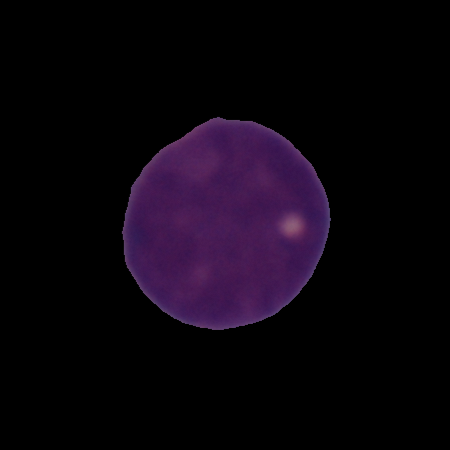
Label: cancer